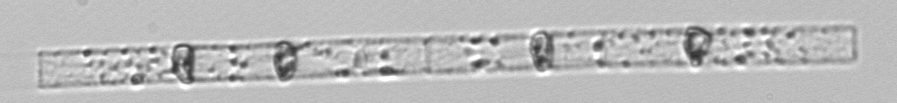
Label: Dactyliosolen_blavyanus